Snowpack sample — Rabbit Ears Pass, Jackson County, Colorado, USA (12/17/25, 1:08 PM MST)
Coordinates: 40.387, -106.625
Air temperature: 34 °F
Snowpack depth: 46 cm
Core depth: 20 cm
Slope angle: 6°, slope face: 165°
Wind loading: medium
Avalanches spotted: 0
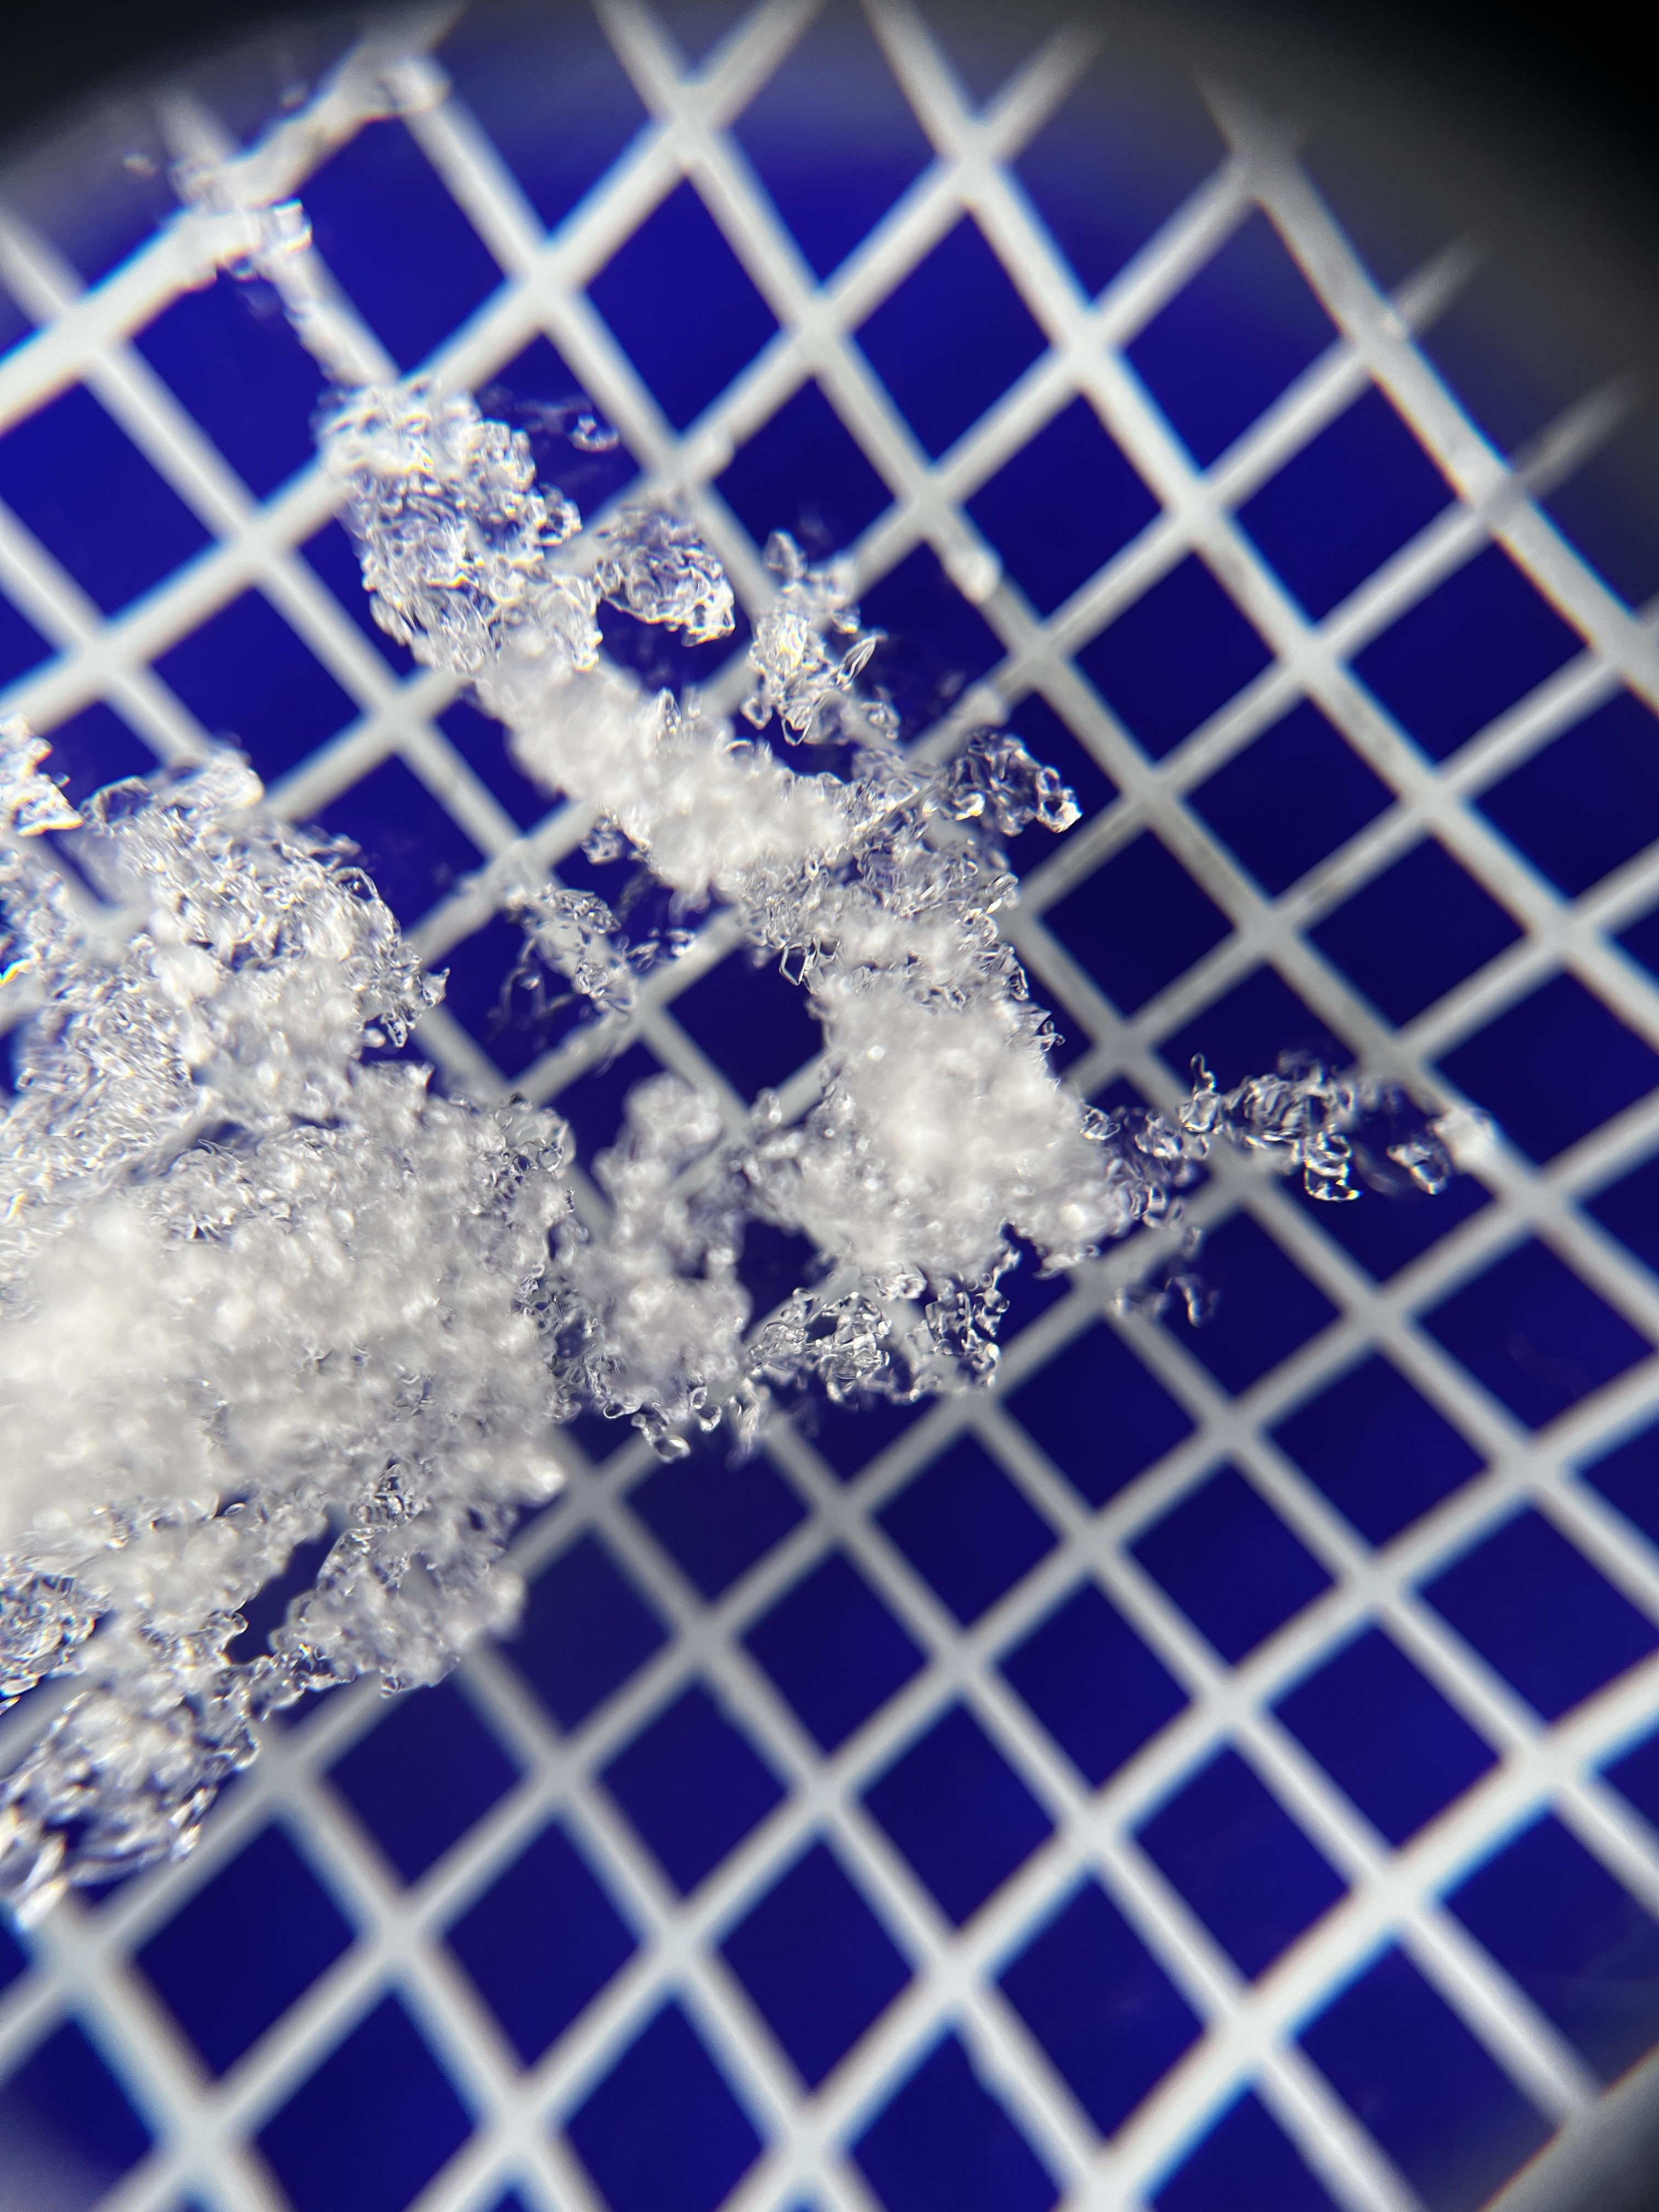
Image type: magnified_profile
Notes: No avalanches spotted nearby, although collected in a meadowy area with minimal risk on this face of the pass.